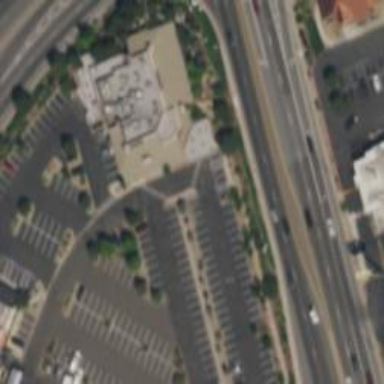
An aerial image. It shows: Building that houses restaurant.